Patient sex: M
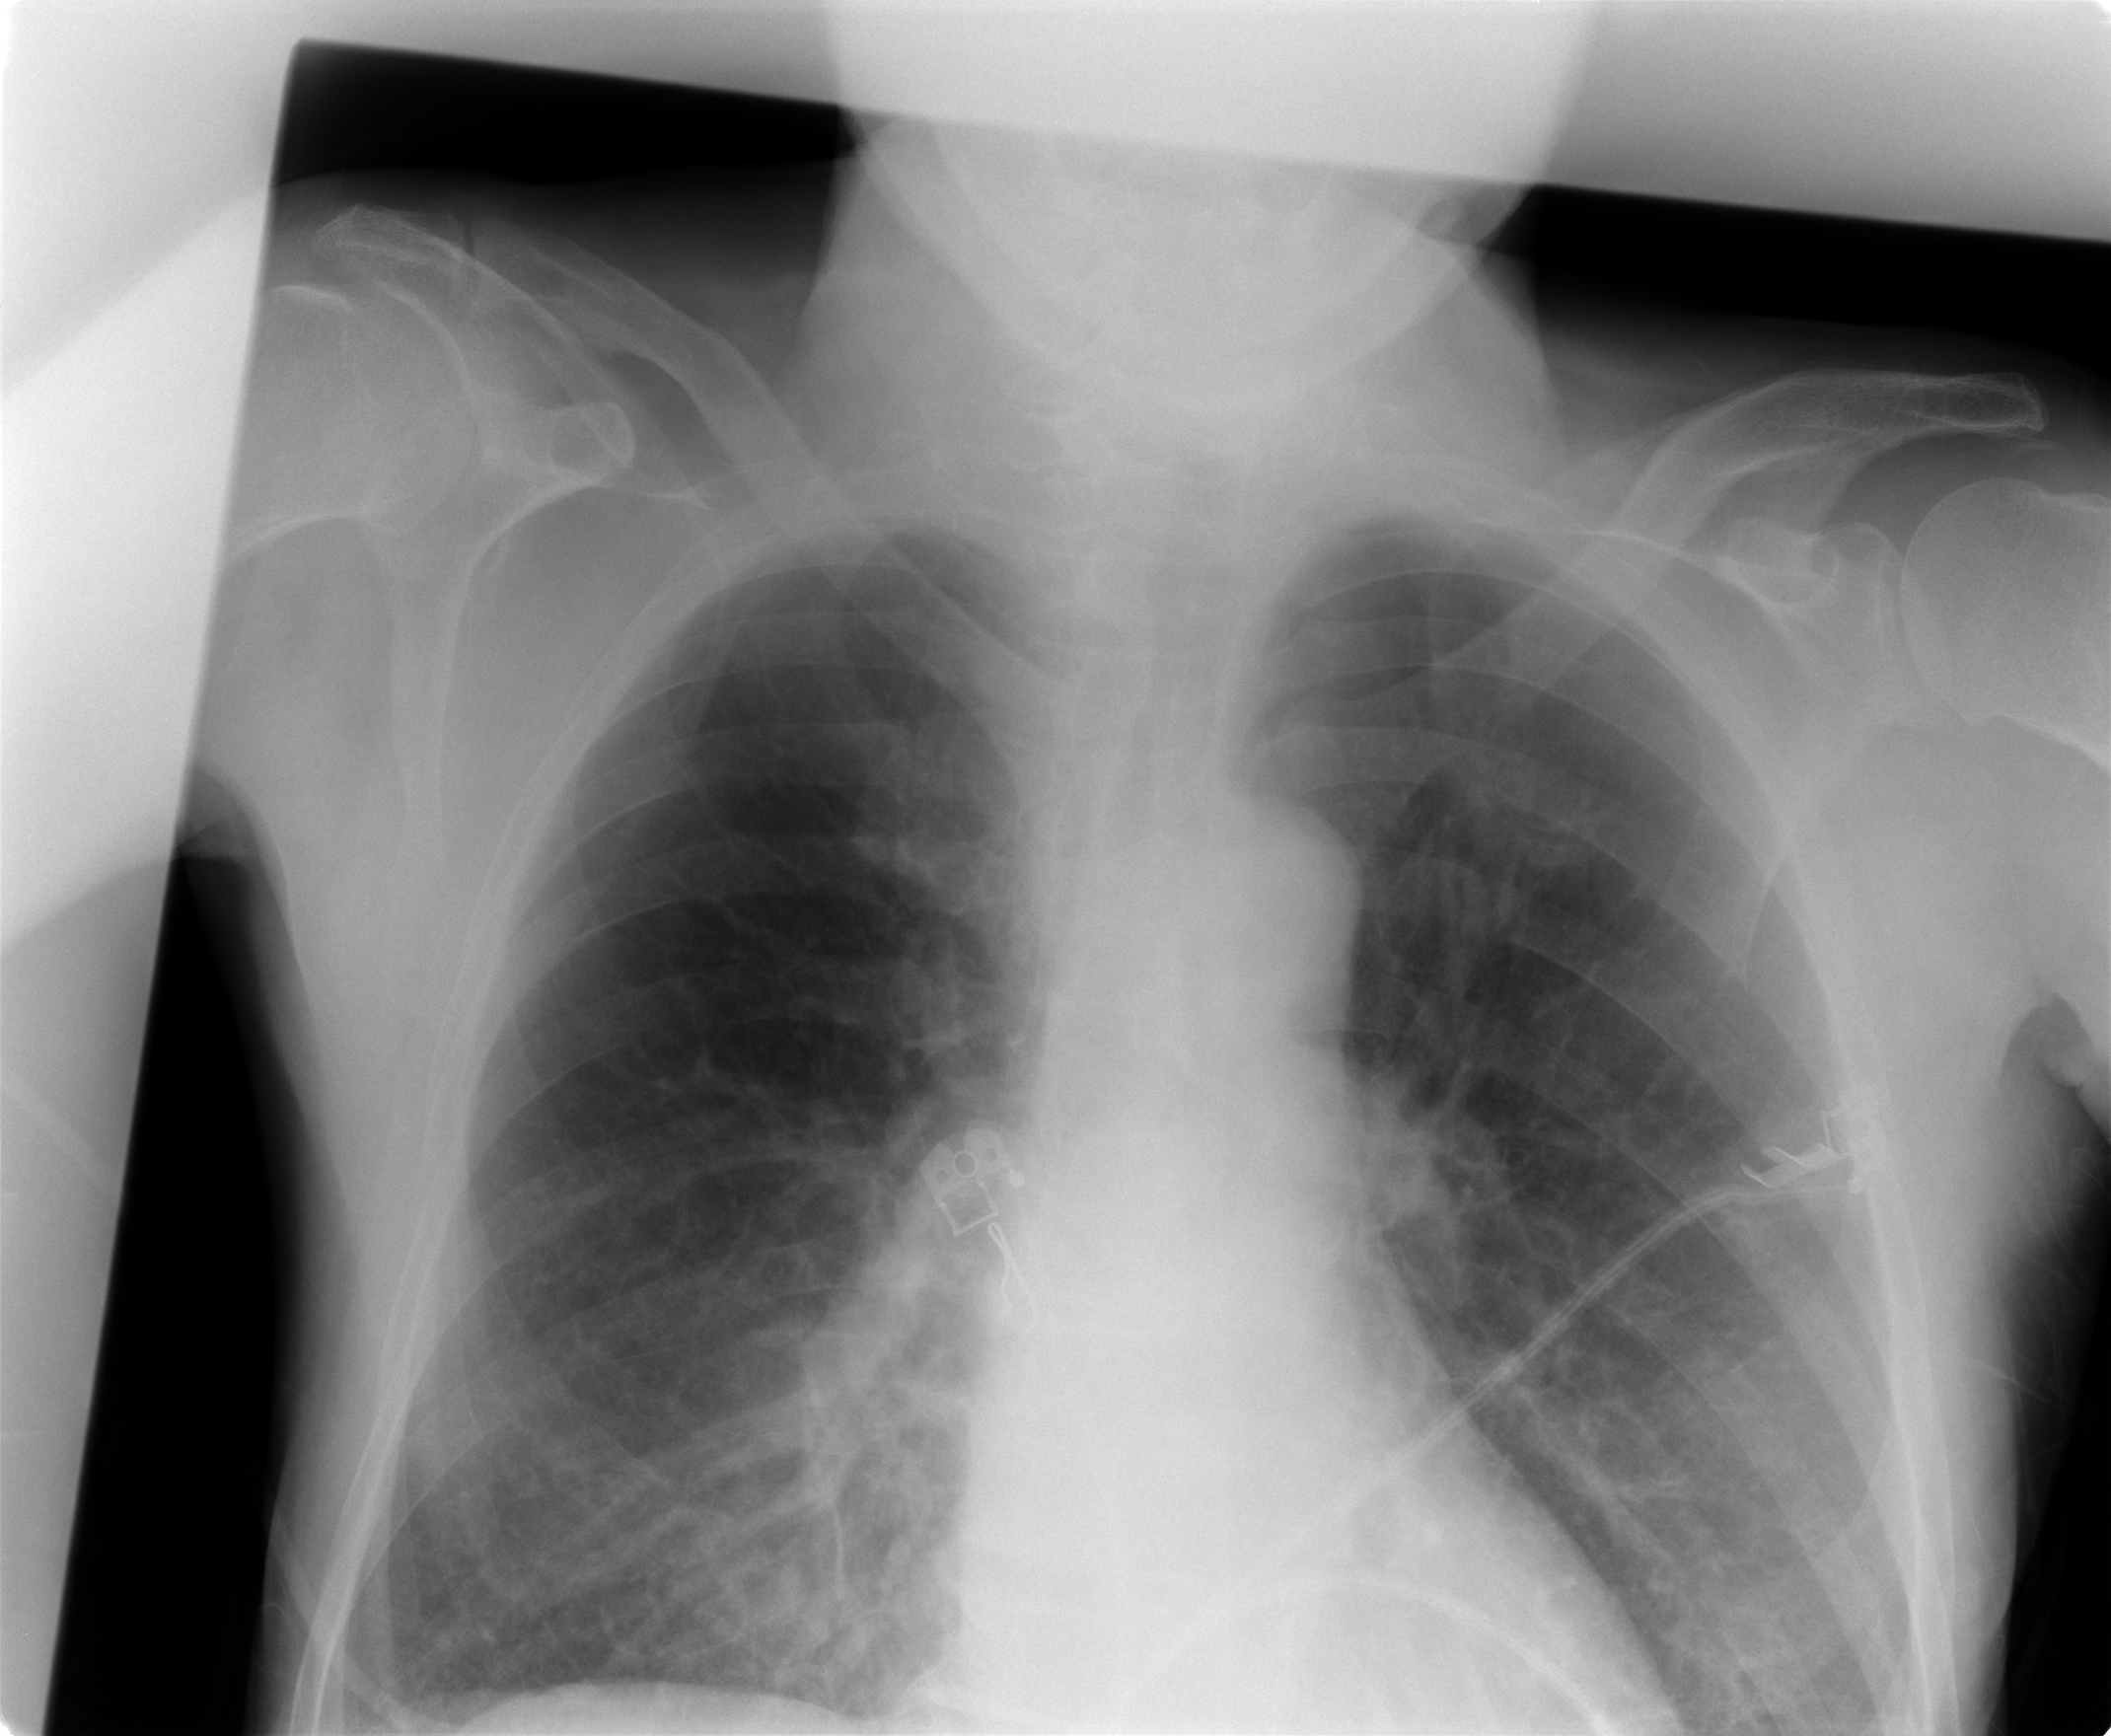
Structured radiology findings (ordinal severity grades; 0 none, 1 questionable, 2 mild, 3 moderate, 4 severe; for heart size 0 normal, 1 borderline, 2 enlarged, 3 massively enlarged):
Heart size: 0
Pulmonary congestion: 0
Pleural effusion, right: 0
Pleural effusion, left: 0
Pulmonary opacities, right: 1
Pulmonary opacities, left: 0
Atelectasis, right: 2
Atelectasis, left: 0